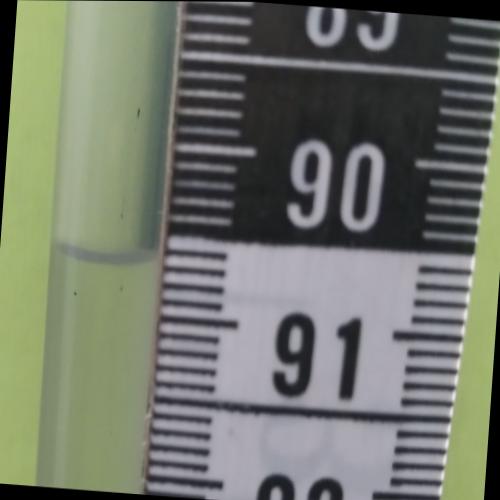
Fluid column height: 90.7 cm